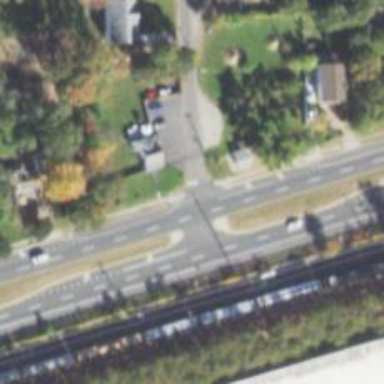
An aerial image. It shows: Unmarked crossing on footway.